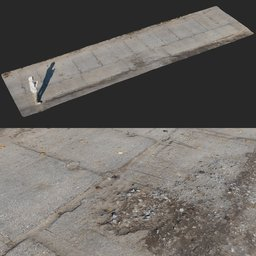
Label: architecture